Question: I have this situation.
Users schedule customer visits for a specific date. Eg.:
The model is something like this: |Customer|1 --- *| Visit |
The relevant model it's like this:
'''
public class Visit
{
public int VisitID { get; set; }
public int User { get; set; }
public int DateScheduled { get; set; }
public int CustomerID { get; set; }
}
'''
What i'm trying to do using LINQ and not a bunch of Lists and nested ForEach's is to show visit information grouped by USER, showing CUSTOMERS scheduled to visit by day in a certain period. I need to show information like this:

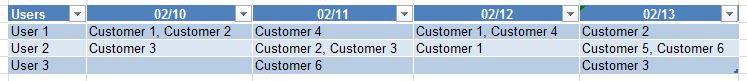
Answer: I don't know if this will work directly against the database because of the Date stuff, but something like this should work against an in-memory collection:
'''
// Assuming Visits is an IEnumerable<Visit>
var userVisits = from v in Visits
group v by v.User into groupedVisits
select new { // AnonymousType1
User = groupedVisits.Key,
Visits = from gv in groupedVisits
group gv by gv.DateScheduled.Date into dateVisits
select new { // AnonymousType2
DateScheduled = dateVisits.Key,
Customers = from dv in dateVisits
select dv.CustomerId
}
}
'''
That would give you, essentially the following constructs:
'''
class AnonymousType1
{
public int User { get; set; }
public IEnumerable<AnonymousType2> { get; set; }
}
class AnonymousType2
{
public DateTime DateScheduled { get; set; }
public IEnumerable<int> Customers { get; set; }
}
'''
and 'userVisits' would be an 'IEnumerable<AnonymousType1>'
I'm not sure how you're going to avoid using some nested 'foreach' statements in there to actually display the data. But this should give the data to you in a format that makes it easy to do so.
Note: I think some of those 'IEnumerable<>' types I mention above might actually be 'IQueryable<>' or similar. But this is pseudo code just to illustrate the rough structure of what you'd end up with by using a LINQ statement similar to the one above.